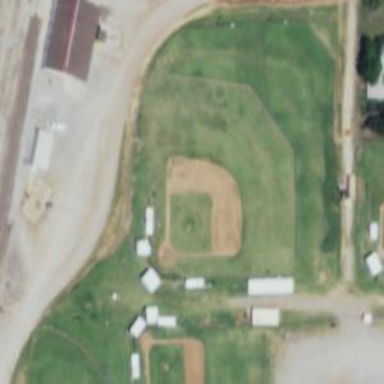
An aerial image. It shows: Softball pitch for leisure land activities.